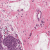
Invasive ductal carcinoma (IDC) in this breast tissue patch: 0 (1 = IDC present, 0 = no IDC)